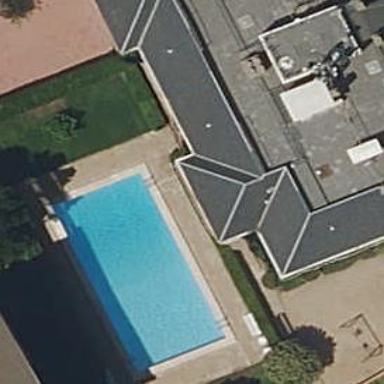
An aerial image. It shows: Outdoor swimming pool in leisure land area.